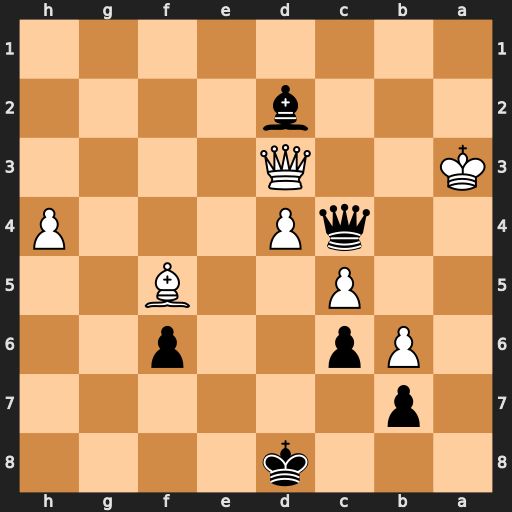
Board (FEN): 3k4/1p6/1Pp2p2/2P2B2/2qP3P/K2Q4/3b4/8
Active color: b
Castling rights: -
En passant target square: -
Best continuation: Bc1#